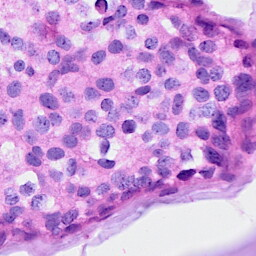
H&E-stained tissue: Breast